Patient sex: M
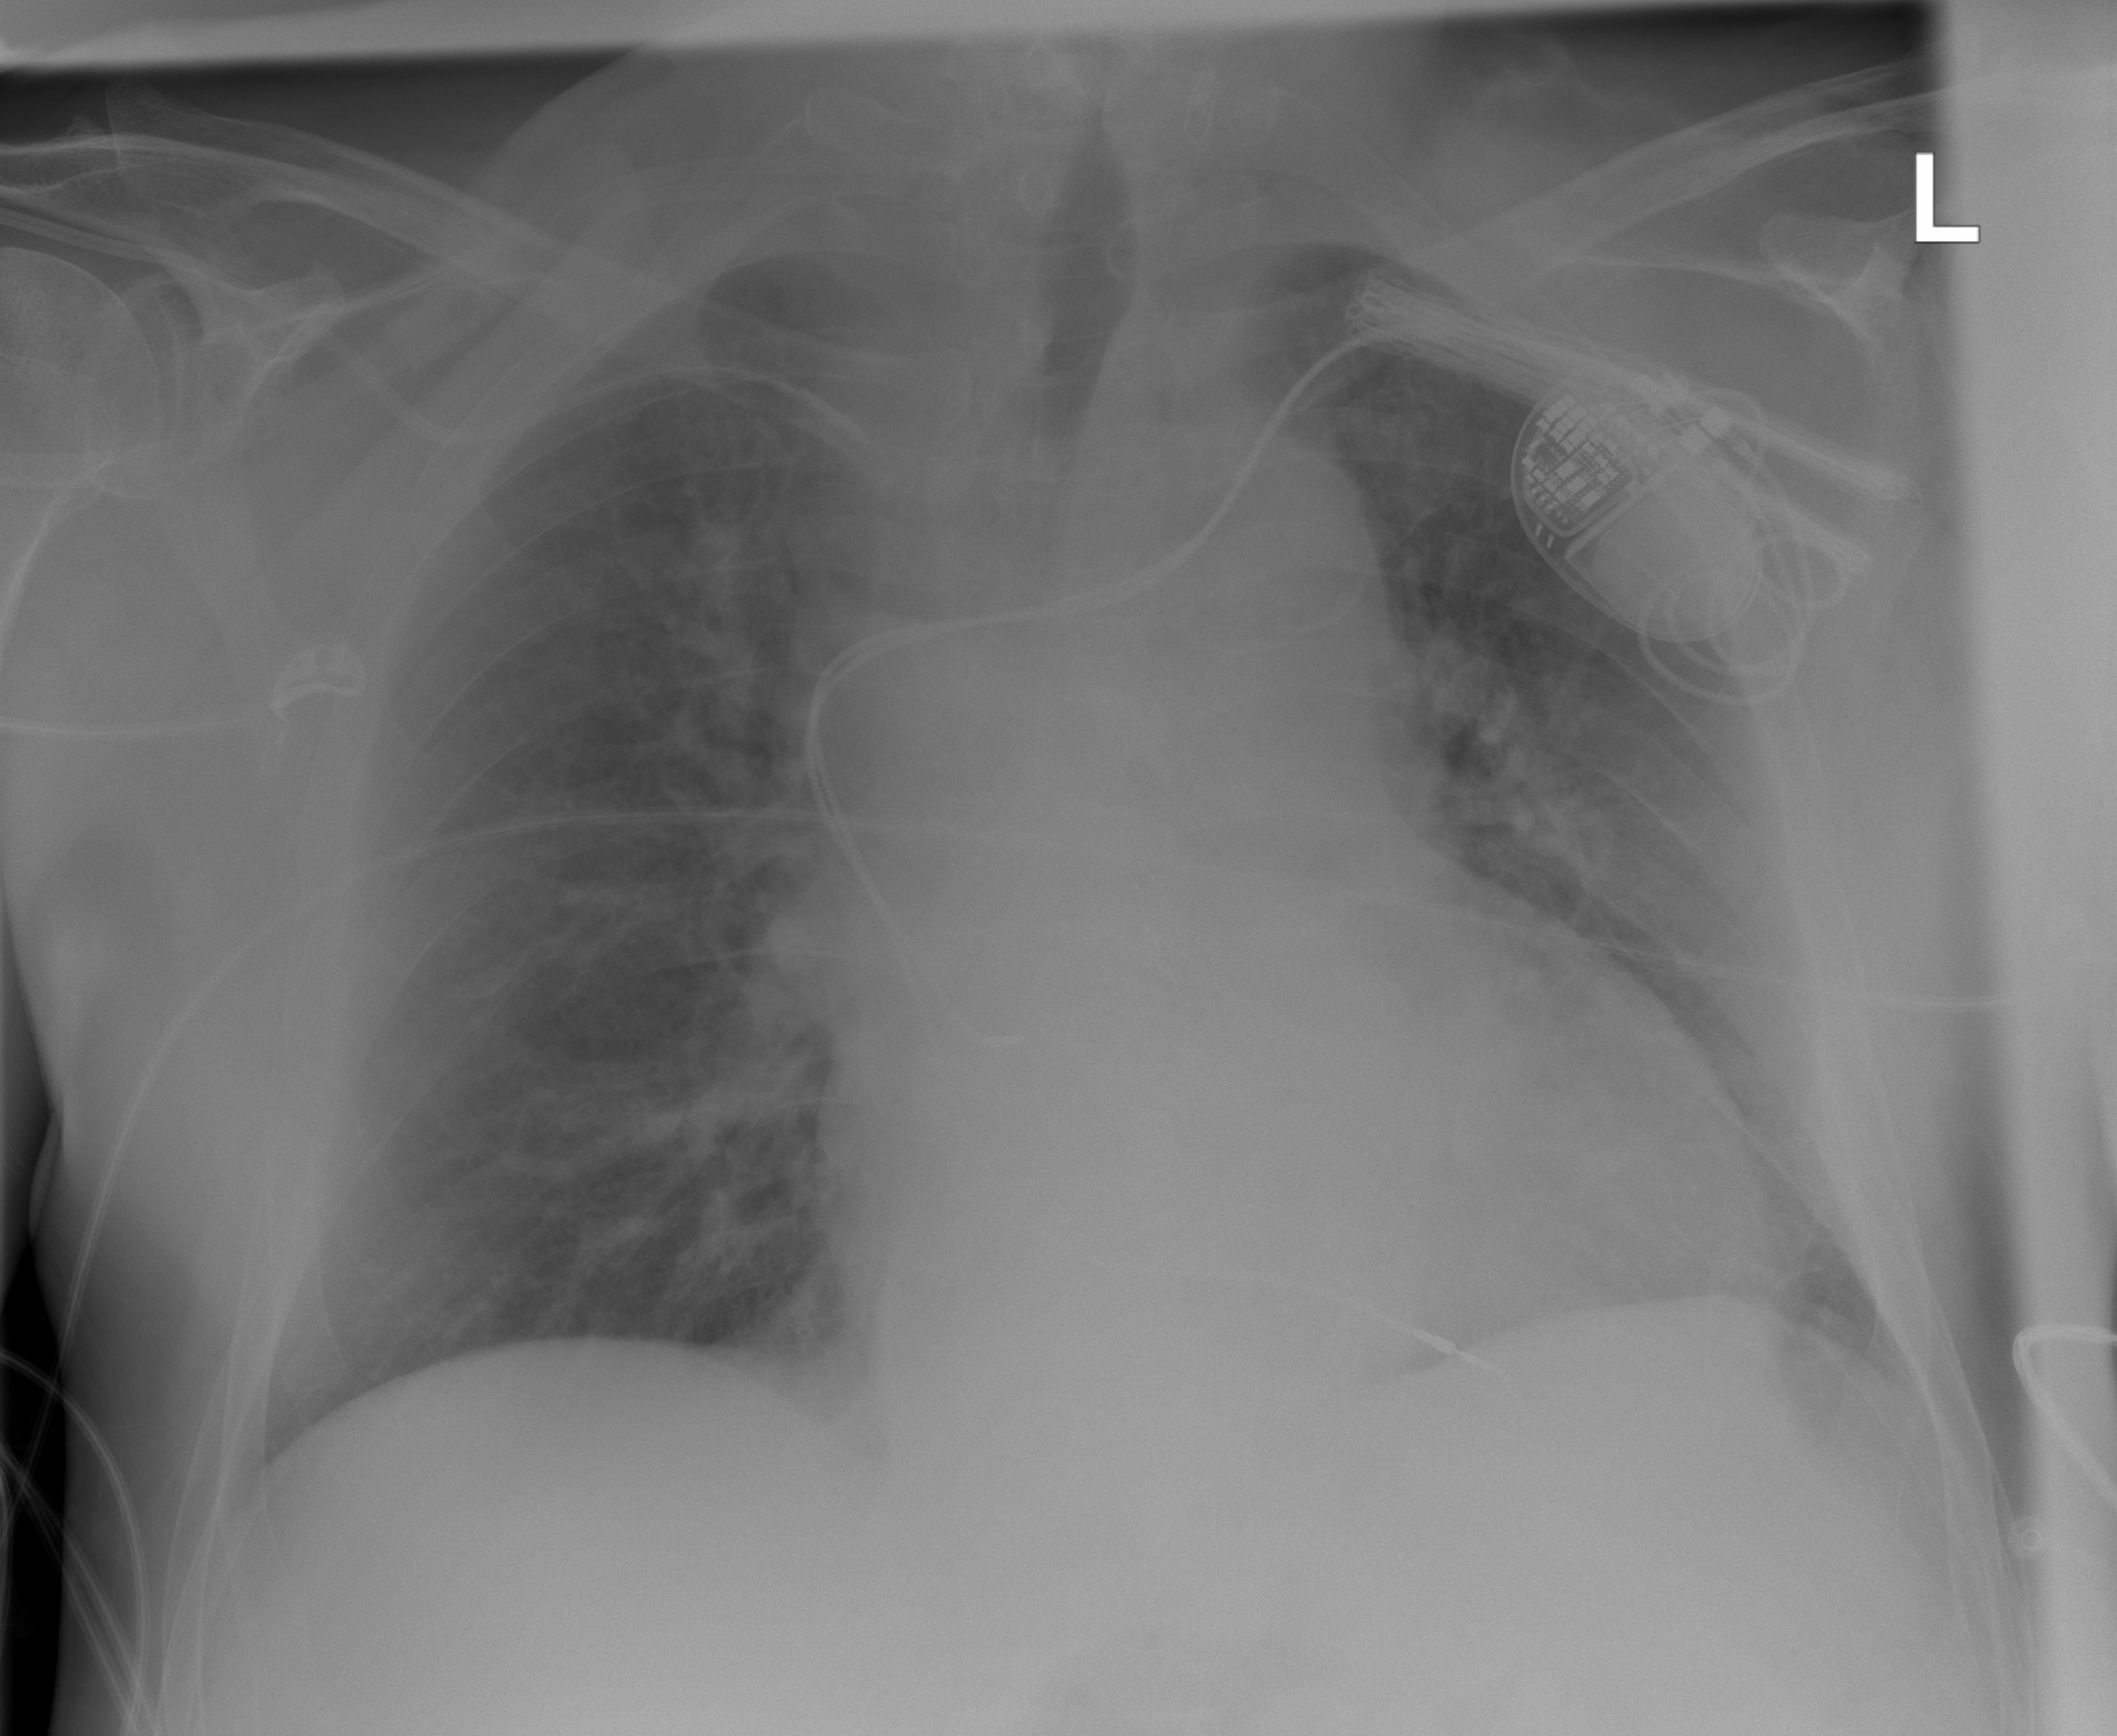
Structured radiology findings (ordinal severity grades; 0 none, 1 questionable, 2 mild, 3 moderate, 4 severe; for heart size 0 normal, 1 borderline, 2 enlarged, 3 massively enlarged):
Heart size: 2
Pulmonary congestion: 2
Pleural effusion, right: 0
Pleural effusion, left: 0
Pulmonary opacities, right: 0
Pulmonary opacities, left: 0
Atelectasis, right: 0
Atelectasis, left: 0